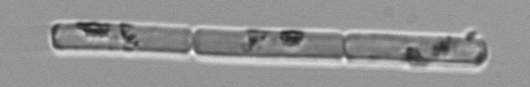
Label: Guinardia_delicatula